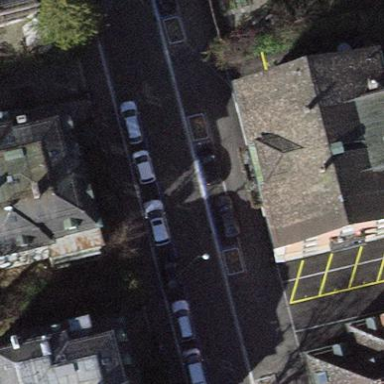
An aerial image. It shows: Parking lane designated for parking.